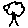
Label: tree